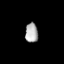
Tissue: lung
Cell type: Others
Senescence score: 0.08564
Nuclear area (px): 242
Mean DAPI intensity: 174.566